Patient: sex M, age 71
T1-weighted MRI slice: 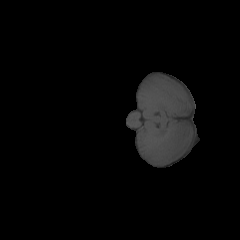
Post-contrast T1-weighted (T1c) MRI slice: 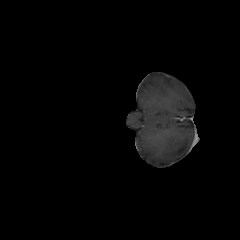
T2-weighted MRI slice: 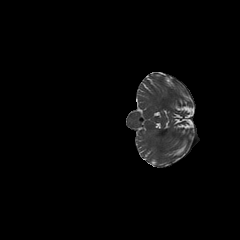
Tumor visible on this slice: no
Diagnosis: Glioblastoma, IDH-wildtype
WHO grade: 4